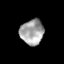
Tissue: skin
Cell type: Epithelial cells
Senescence score: 0.2573
Nuclear area (px): 580
Mean DAPI intensity: 163.026